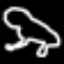
Label: frog